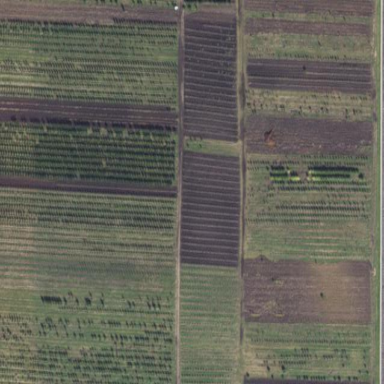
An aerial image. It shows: Plant nursery specializing in Christmas trees. The nursery is filled with various types of trees.